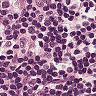
Metastatic tissue present: no